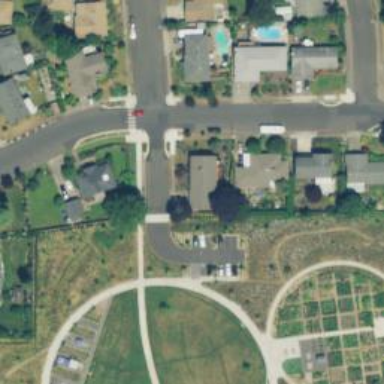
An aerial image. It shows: Residential road with sidewalk on the left.